Question: When i try to create a App Store and Ad Hoc distribution option, its disabled in my apple account, where sometimes iOS App Development option also disabled.How to create a distribution certificate .Can any one please help me?

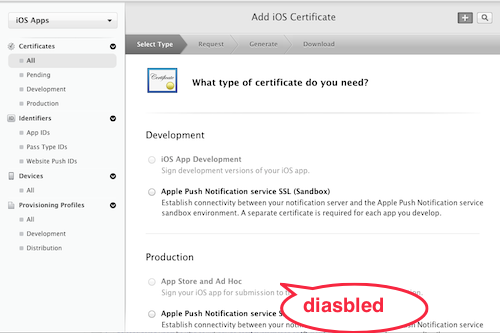
Answer: You have reached to the limit of maximum number of "" which is 3. To create new one you must revoke an old one.